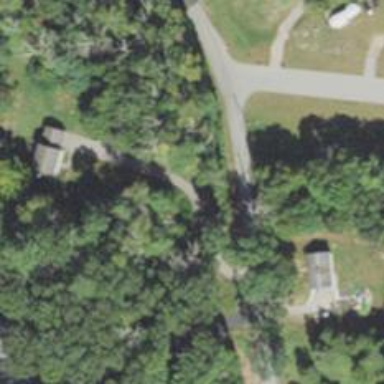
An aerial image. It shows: Residential driveway designated as service road.